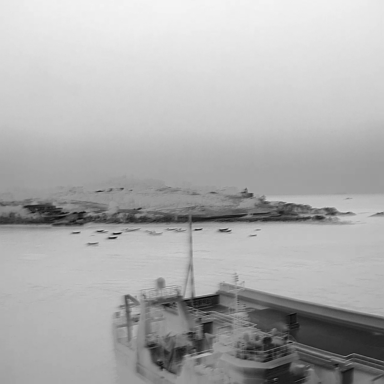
There are 11 bulk_carriers in the infrared image.